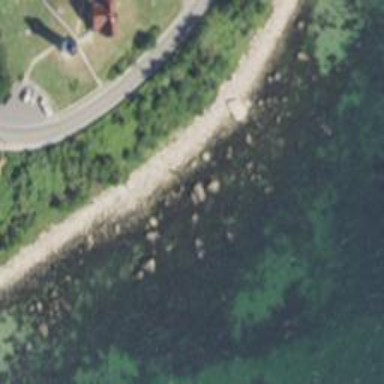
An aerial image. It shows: Natural rock reef.